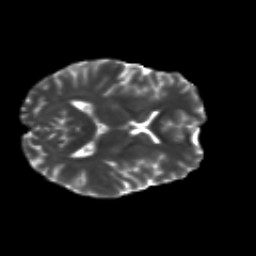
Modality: T2w
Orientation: axial
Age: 26
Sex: male
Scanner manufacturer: siemens
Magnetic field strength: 3 T
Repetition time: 8.8 s
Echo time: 0.085 s